Current action and preconditions to check: trajectory_clear

Your task: For each precondition in the list above, predict whether it will hold at this action.

Consider the current scene as observed from the mobile robot's camera, and analyze the predicted future states of all dynamic agents (e.g., people, animals, vehicles, or any moving entities) within the NEXT SECOND.

IMPORTANT: Only answer "very likely" if you are absolutely certain—based on strong, clear evidence—that a dynamic agent will violate the precondition in the predicted future state. Do NOT answer "very likely" for unlikely, ambiguous, or low-probability risks.

Ask yourself for each precondition: Is there a high probability, with clear and convincing evidence, that the predicted future states of any dynamic agent will interfere with the predicted future state of the currently executing action within the NEXT SECOND, causing that precondition to fail?

Assess the risk level based on these predictions. Use "likely" or "very likely" if motions create a clear risk of interference.

Use "neutral" or "improbable" if agents are nearby but their predicted paths are clearly diverging or non-conflicting.

Failure Risk Categories: "very improbable", "improbable", "neutral", "likely", "very likely"

Answer Format: Output ONLY the probability_of_failure value from these categories: "very improbable", "improbable", "neutral", "likely", "very likely"

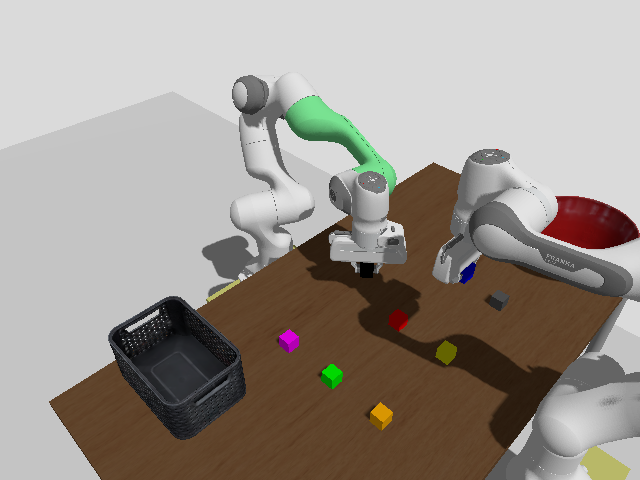

Answer: very improbable